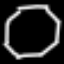
Label: octagon